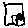
Label: house